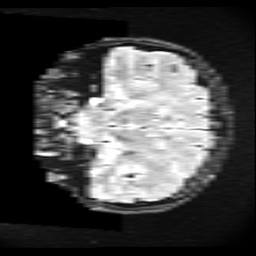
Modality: FLAIR
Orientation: coronal
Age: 22
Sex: female
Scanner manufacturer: ge
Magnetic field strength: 3 T
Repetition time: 11 s
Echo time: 0.1497 s